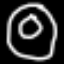
Label: donut